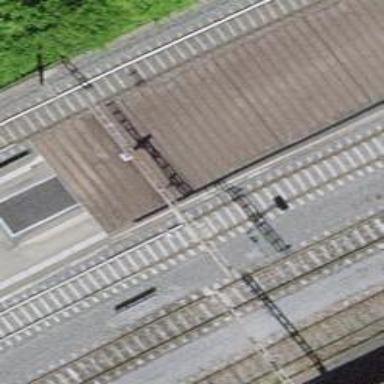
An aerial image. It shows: Public transport stop position.